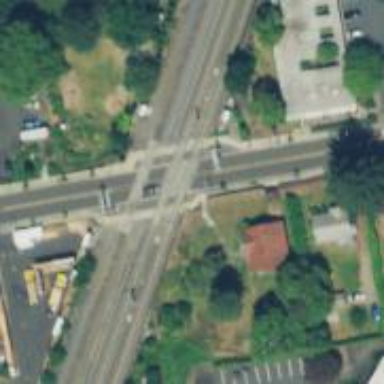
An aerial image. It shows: Railway crossing.